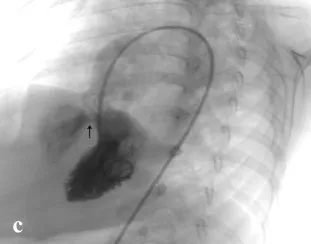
Echocardiography and DSA imaging. (b) Color Doppler echocardiography showing pmVSD (left to right shunt) in the short-axis view.
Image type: radiology (x_ray)